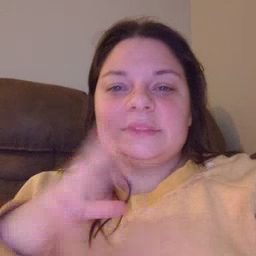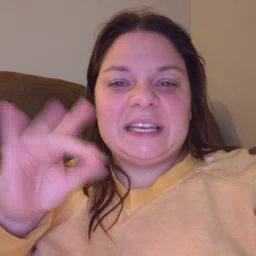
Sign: sticky